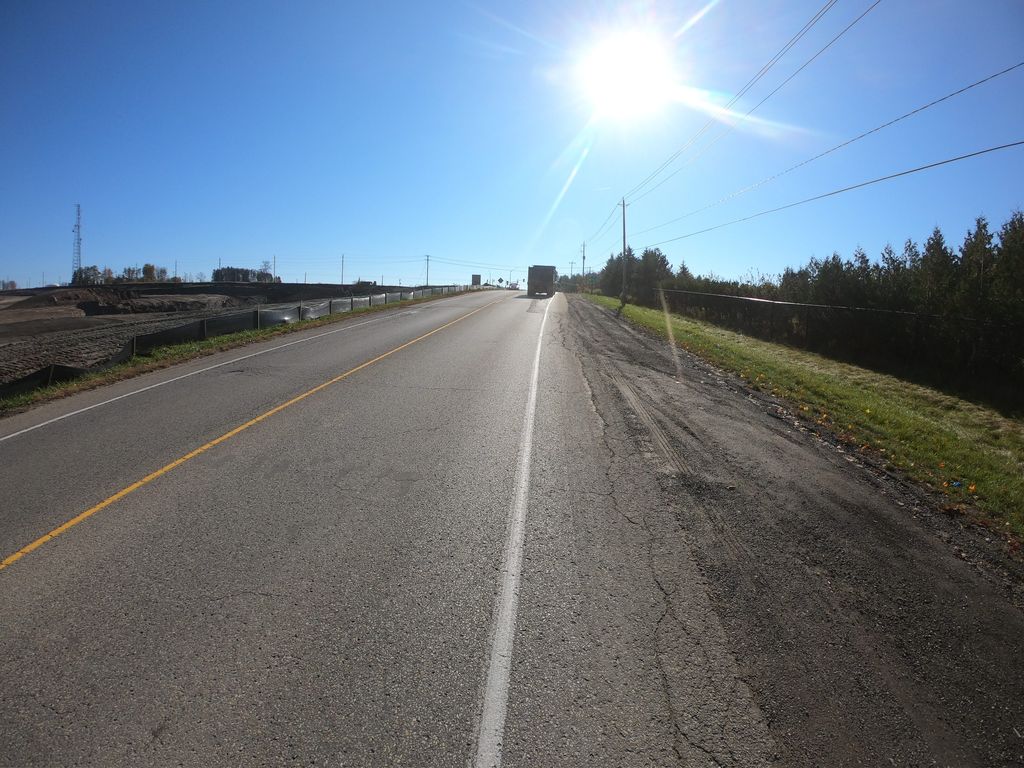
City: kitchener-waterloo